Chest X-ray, PA view. Patient: 64 years old, sex F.
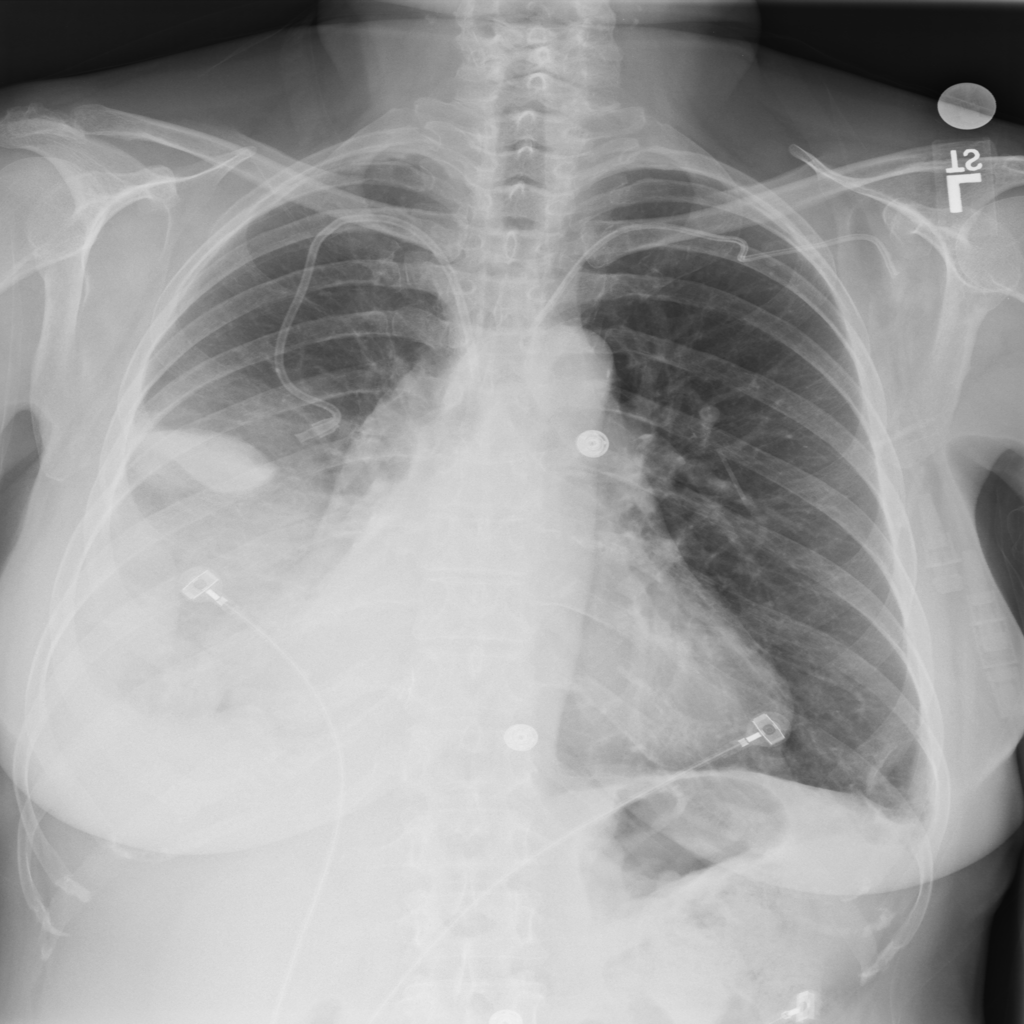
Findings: Effusion, Mass